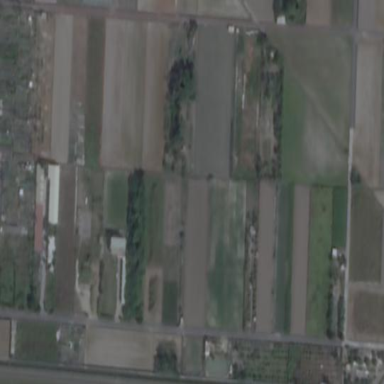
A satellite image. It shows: Farmyard area.